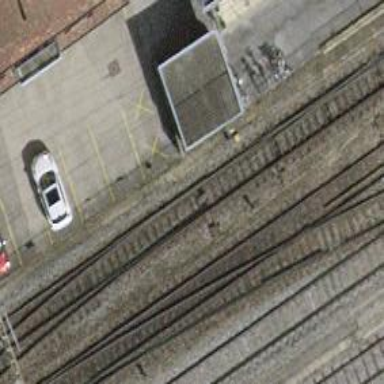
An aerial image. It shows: Single-track railway with electrified contact lines.